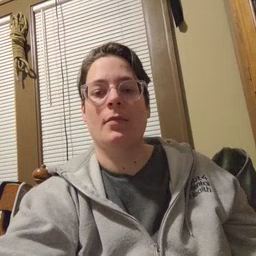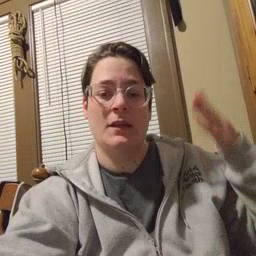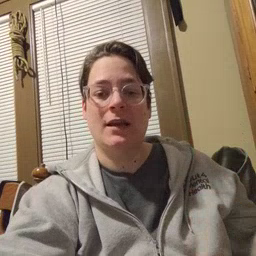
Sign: beside